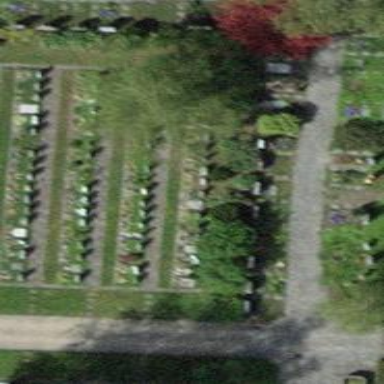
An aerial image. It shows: Graveyard.